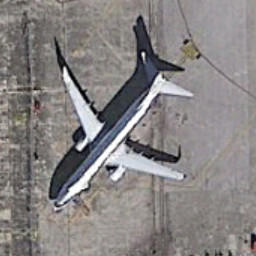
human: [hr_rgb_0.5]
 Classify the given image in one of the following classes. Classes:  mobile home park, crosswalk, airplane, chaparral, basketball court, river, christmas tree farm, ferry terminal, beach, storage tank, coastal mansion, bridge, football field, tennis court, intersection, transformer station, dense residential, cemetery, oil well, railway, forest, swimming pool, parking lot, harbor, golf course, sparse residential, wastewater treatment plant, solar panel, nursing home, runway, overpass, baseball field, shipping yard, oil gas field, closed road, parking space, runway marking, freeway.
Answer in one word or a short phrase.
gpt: airplane